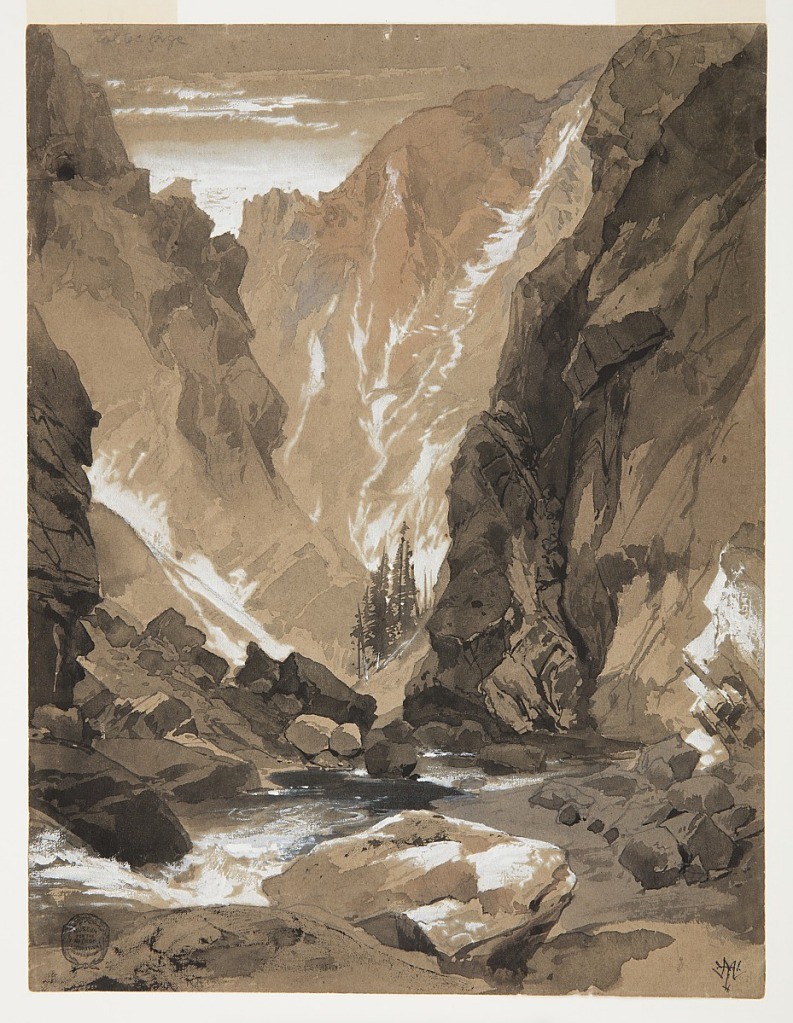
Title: Toltec Gorge, Colorado
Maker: Thomas Moran, American, b. Britain, 1837–1926
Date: ca. 1881
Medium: Brush and black, brown and blue ink washes, white gouache, graphite on buff wove paper Verso: Graphite with touches of brush and white gouache on tan wove paper
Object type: Drawing
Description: At the bottom of two converging mountain chains, a gorge is bisected by a stream.
Verso: a horizontal view of mountain range beyond a double railway track; same site as recto, but from a different vantage point.